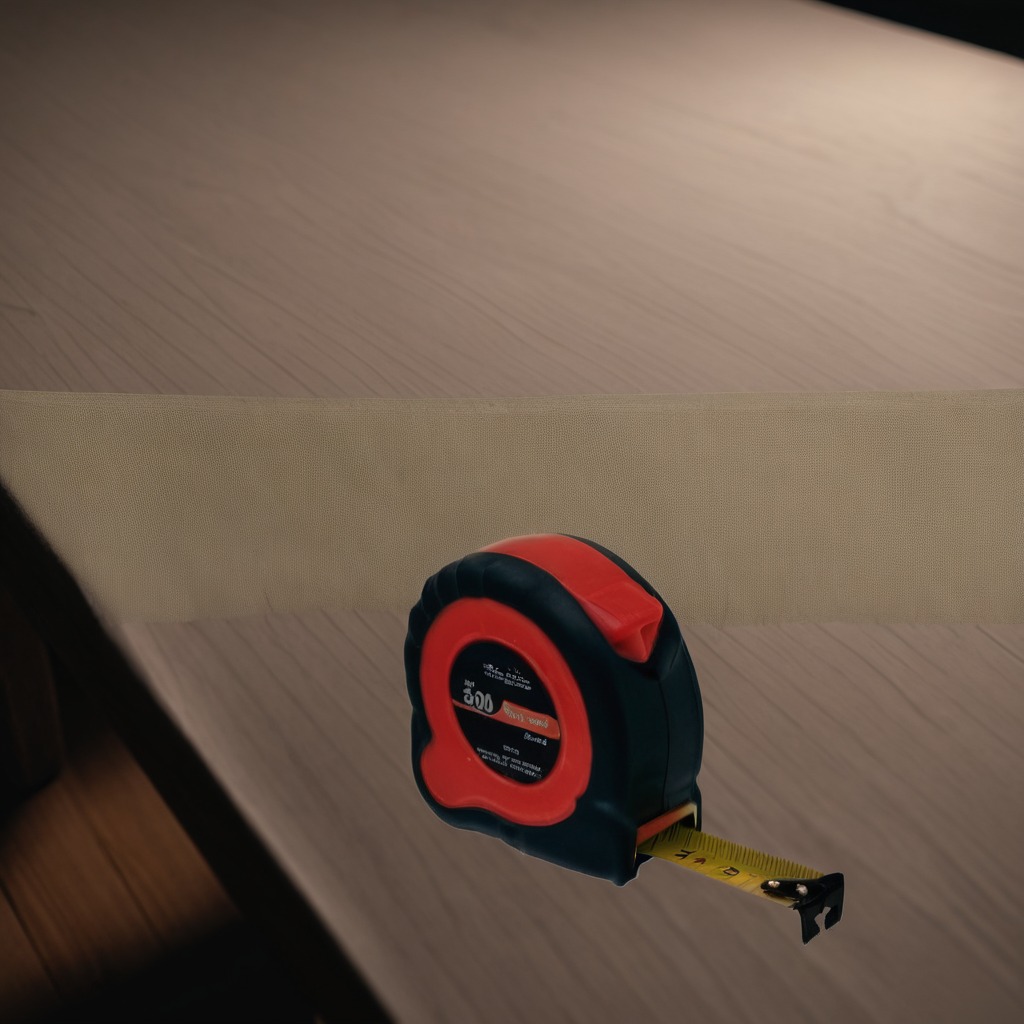
A measuring tape lying on a wooden table inside a workshop at night dim ambient light soft shadows worn but beneath the cloth